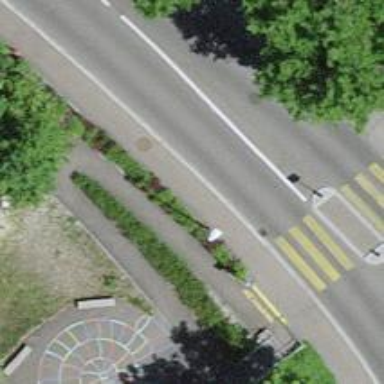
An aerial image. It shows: Paved footway.